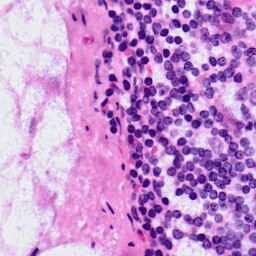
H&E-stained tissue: LymphNode